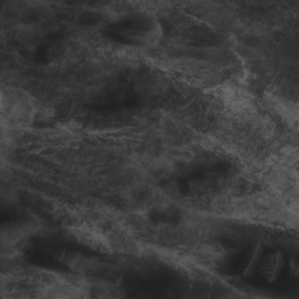
Label: non_frost